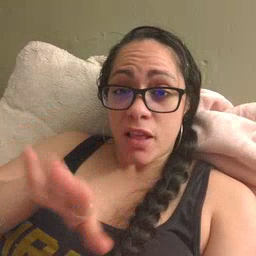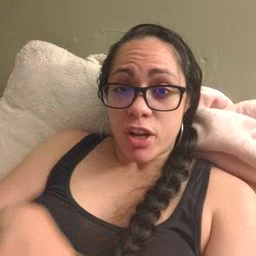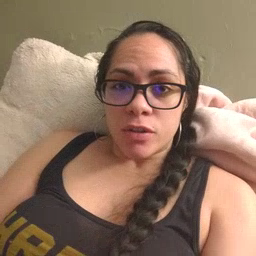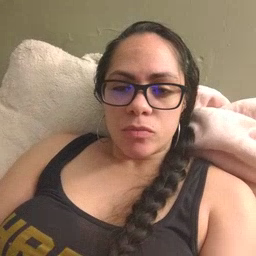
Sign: elephant